Interaction volume radius: 5 \u00c5
Interaction volume height: 20 \u00c5
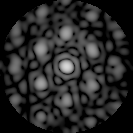
Disorder parameter: 0.4696